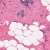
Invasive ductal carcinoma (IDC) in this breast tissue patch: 0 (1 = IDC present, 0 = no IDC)